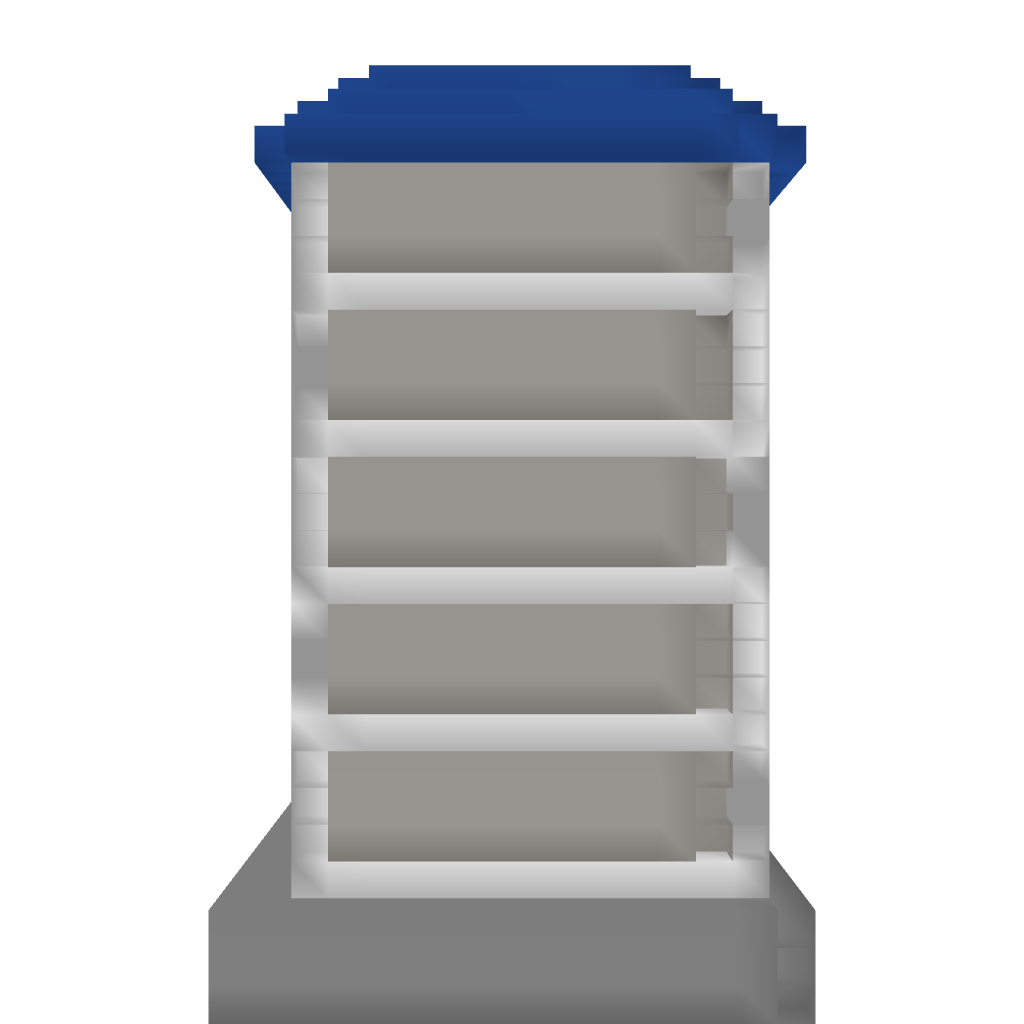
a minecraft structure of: Obi's Pokemart